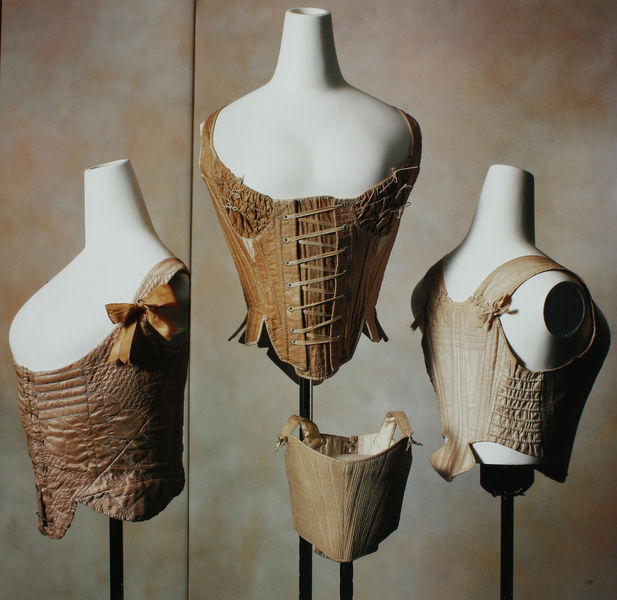
Titel: Korsetts und Kinderkorsett
Standort: Kyoto (Japan)
Institution: Kyoto Costume Institute
Schlagwörter: schatten, weiß, dreieck, frauen, mädchen, ausschnitt, braun, brust, busen, frau, hell, hintergrund, kleid, kleider, licht, rücken, schwarz, dame, beige, fest, mode, schleife, alt, arm, band, kleidung, hals, figur, gold, kostüm, schnur, schnüre, stoff, drei, kind, schleifen, dekolletee, dekoltee, schulter, taille, brüste, rückenansicht, modell, mieder, stab, studie, creme, weiblich, riemen, büste, faden, bauch, oberkörper, masche, foto, fotografie, vier, stangen, verkauf, ideal, schönheit, torso, sex, schnitt, hälse, bekleidung, modelle, puppe, puppen, stäbe, geschnürt, oberteil, leder, mittelalter, korsett, ständer, stange, fäden, büsten, bänder, textil, kopflos, korsage, installation, ausgestellt, rumpf, anziehen, schnürung, biesen, weiblichkeit, dessous, unterwäsche, genarbt, armlos, büstenhalter, feudalismus, pupe, schnüren, bhs, bustiere, frauen ohne unterleib, frauenoberteil, korsetts, schnühre, schnürren, sorsetts, steppnaht, schüre, dekolletes, schnürzung, braun#, luftmoden, troso, schlöeife, büsties, rihmen